Question: I have a set of images, each containing a table. Some images have the tables in them already aligned and the borders are drawn, it is not hard to identify the main table on those images using Canny edge detection. However, some images have their tables without any borders, so I am trying to identify the table in an image and plot its border's contours as well as columns.
I am using openCV version 3.4 and the approach i'm generally taking is as follows:
1. dilate the grayscale image to identify the text spots
2. apply cv2.findContours function to get text's bounding boxes.
3. cluster the bounding boxes in case smaller tables were identified instead of the main table.
4. try to draw the contours in hopes to identify the borders of the table.
This approach seems to work to a certain extent but the drawn contours are not at all accurate.
'''
img, contours, hierarchy = cv2.findContours(gray_matrix, cv2.RETR_LIST,
cv2.CHAIN_APPROX_SIMPLE)
# get bounding boxes around any text
boxes = []
for contour in contours:
box = cv2.boundingRect(contour)
h = box[3]
rows = {}
cols = {}
# Clustering the bounding boxes by their positions
for box in boxes:
(x, y, w, h) = box
col_key = 10 # cell threshold
row_key = 10 # cell threshold
cols[row_key] = [box] if col_key not in cols else cols[col_key] + [box]
rows[row_key] = [box] if row_key not in rows else rows[row_key] + [box]
# Filtering out the clusters having less than 4 cols
table_cells = list(filter(lambda r: len(r) >= 4, rows.values()))
# Sorting the row cells by x coord
table_cells = [list(sorted(tb)) for tb in table_cells]
table_cells = list(sorted(table_cells, key=lambda r: r[0][1]))
#attempt to identify columns
max_last_col_width_row = max(table_cells, key=lambda b: b[-1][2])
max_x = max_last_col_width_row[-1][0] + max_last_col_width_row[-1][2]
ver_lines = []
for box in table_cells:
x = box[0][0]
y = box[0][1]
hor_lines.append((x, y, max_x, y))
for box in table_cells[0]:
x = box[0]
y = box[1]
ver_lines.append((x, y, x, max_y))
(x, y, w, h) = table_cells[0][-1]
ver_lines.append((max_x, y, max_x, max_y))
(x, y, w, h) = table_cells[0][0]
hor_lines.append((x, max_y, max_x, max_y))
for line in ver_lines:
[x1, y1, x2, y2] = line
cv2.line(output_image, (x1, y1), (x2, y2), (0, 0, 255), 1)
cv2.imshow('Proper Table Borders', output_image)
'''
I am trying to achieve something like the below image.

In short, how can I find the invisible borders of a table-structure in an image as well as identify the x coordinates of the identified table's columns?
I know the above code is not at all optimal to produce the required outcome, but I am still learning openCV so I'm trying various approaches but still did not reach the desired result.
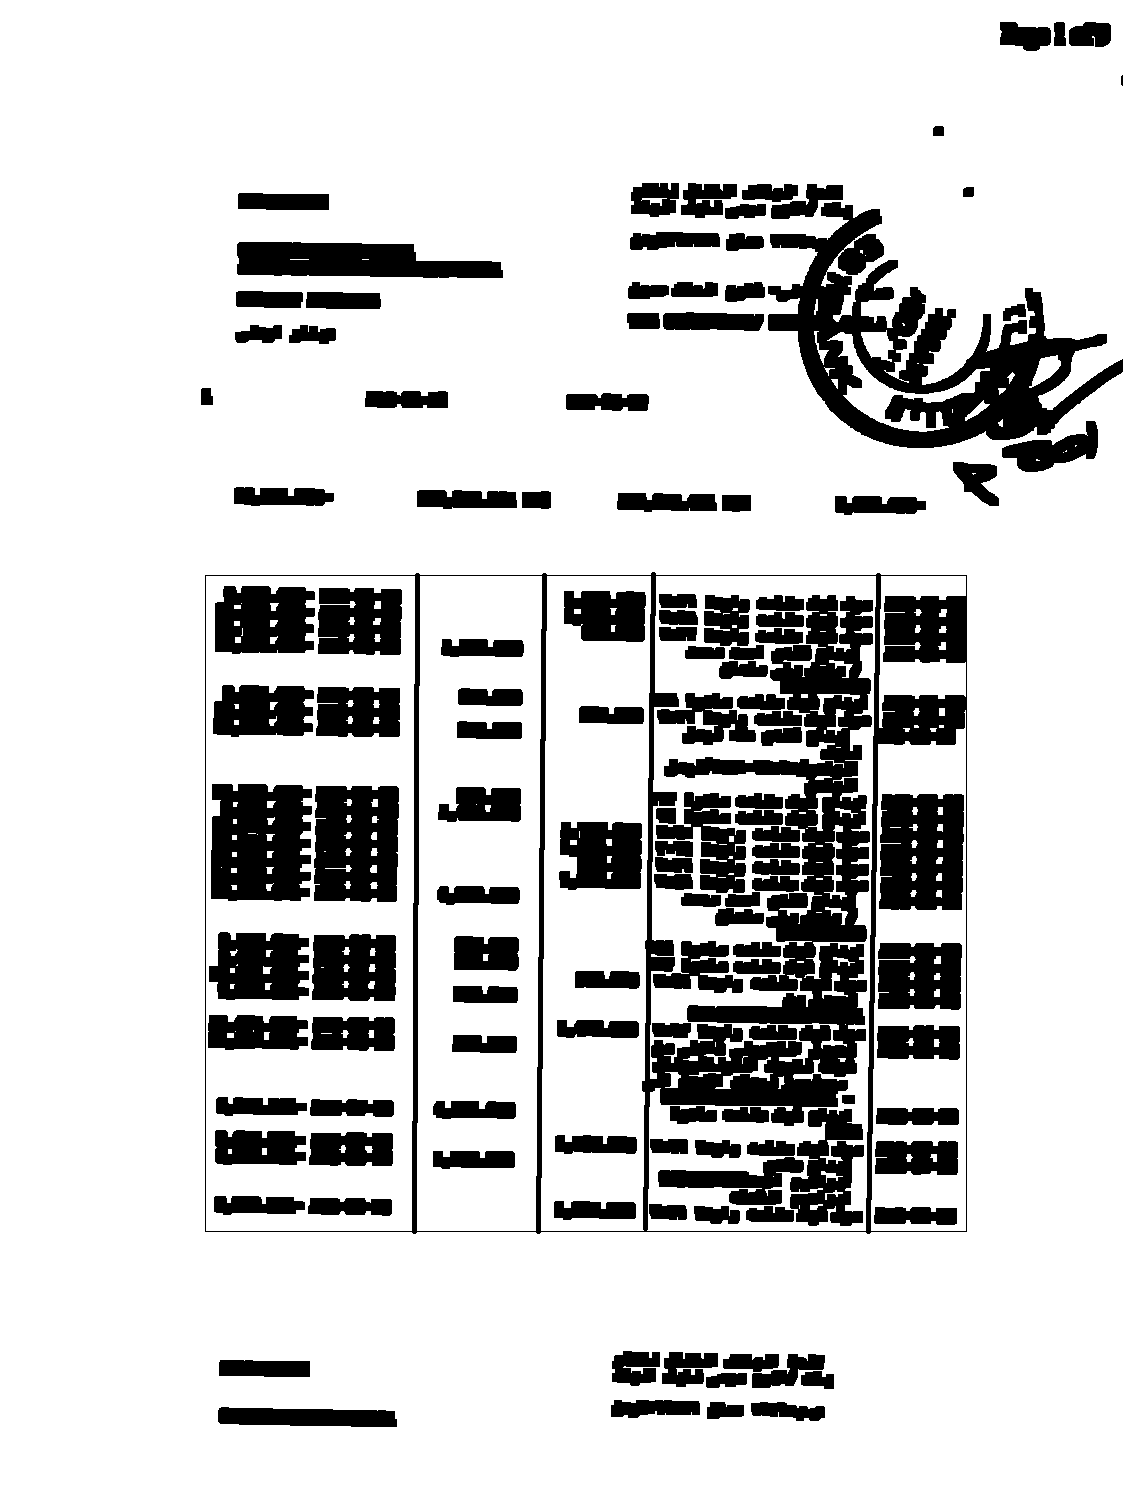
Answer: Try vertical profile, which is count of text (black) pixels with the same X coordinate in certain (Y0, Y1) range (table vertical span). Zero or near zero regions will indicate table column borders. Here is a hand drawn, approximate profile for your example:
<URL>